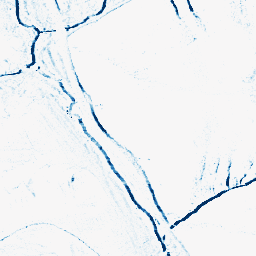
Category: morphological
Decomposition family: morphological_rect
Decomposition parameters: operation: closing
width: 5
height: 3
Upsampling method: area
Upsampling parameters: scale: 2
Upsampling scale: 2